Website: home-depot
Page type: account-selection
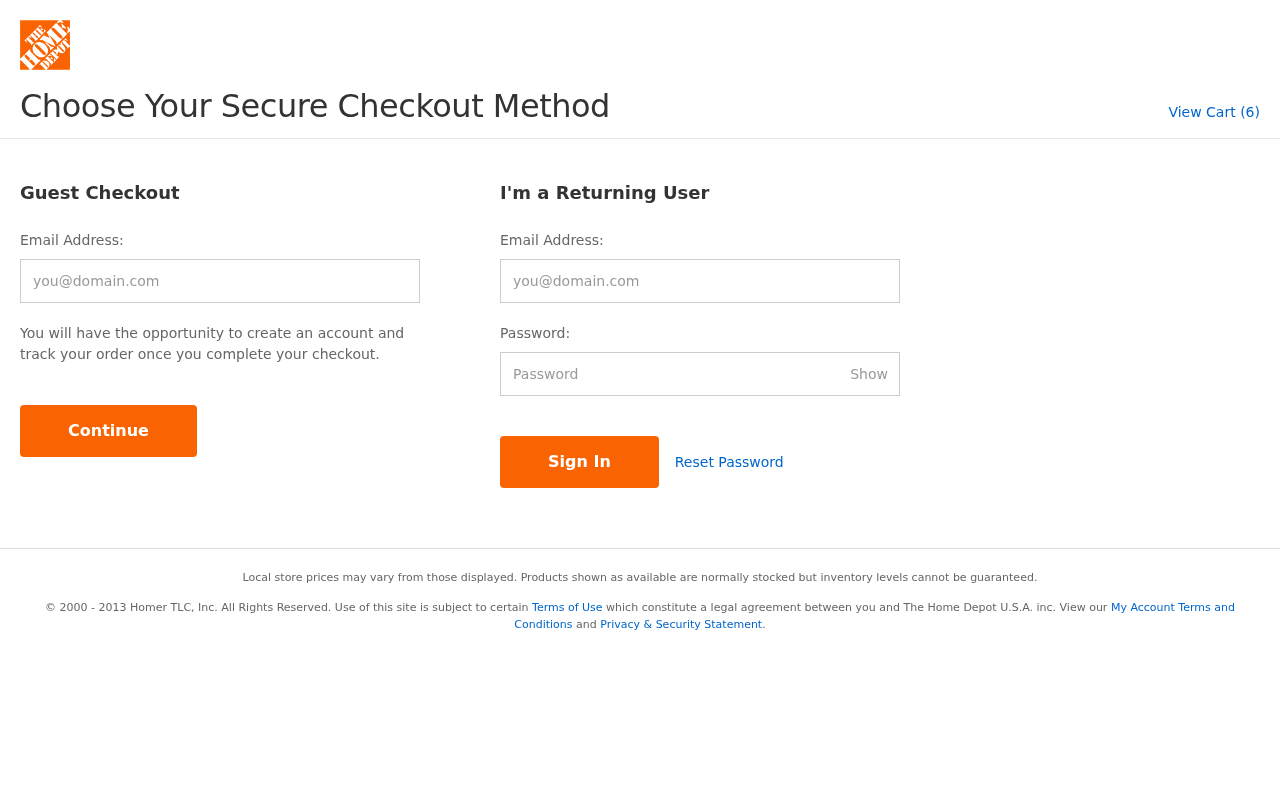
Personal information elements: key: PII_LOGIN_USERNAME
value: andrew.lucas
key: PII_LOGIN_USERNAME2
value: andrew.lucas
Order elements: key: ORDER_NUM_ITEMS
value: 6